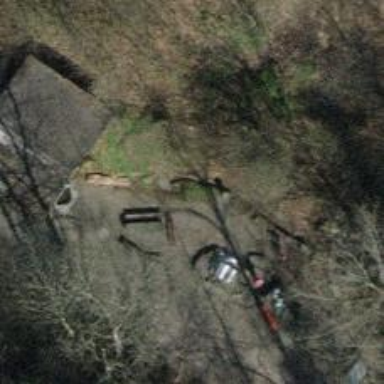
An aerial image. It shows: Brown bench in the vicinity.